Question: I have this code which I wrote for calculating the following series:

Let me explain the problem: We input integer n and long double x. Now, the function calculates the value of the above radical.
The code is:
//nested sqrt function
'''
#include <iostream>
#include <math.h>
using namespace std;
long double seq( unsigned long, long double, unsigned long = 0 );
int main() {
unsigned long n = 0;
long double x;
cout << "Enter integer n: ";
cin >> n;
cout << "Enter x: ";
cin >> x;
cout << seq( n, x);
return 0;
}
long double seq( unsigned long n, long double x, unsigned long i = 0 ) {
long double res = 0;
if( i == n) {
return res;
}
else {
res = sqrt( pow( x, i) + sqrt( seq(n, x, i+1)));
}
}
'''
The code is not executing and is showing a type error for function, but I gave pass correct type to the function.
This is the error that I get:
'''
In function 'long double seq( long unsigned int, long doublem long unsigned int)':
nested.cpp:25:70: error default argument given for parameter 3 of 'long double seq(...)' [-fpermissive]
nested.cpp:8:13: error: after previous specification in 'long double seq(...)' [-fpermissive]
'''
Also, is my approach correct for solving this problem?
I am unable to comment, but what I was saying is preference bean (thanks!) gave the answer anf that removed the error. But now one proble is even deeper, this code is actually not providing desired result. I input n = 10 and x = 2, the output was . The output is nan for any value of x or n that I input. Please tell me where I am going wrong in creating the function.
Thanks everyone it was a small mistake that you all pointed out generously: as lutzl said, I changed the if condition and also, removed the two square roots. You are right it was very incorrect earlier, as it was adding extra sqrt function. Also res was redundant. Thank you.
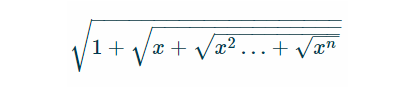
Answer: You can only provide a parameter default .
I'd keep it in the declaration, but change 'unsigned long i = 0' in the definition to 'unsigned long i'.
You are permitted to do it the other way around if you like, but I don't really see the point.